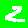
Digit: 2